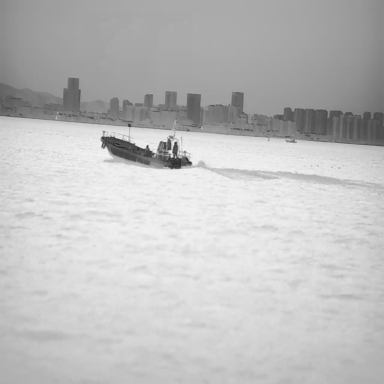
There are two bulk_carriers in the infrared image.